Interaction volume radius: 5 \u00c5
Interaction volume height: 15 \u00c5
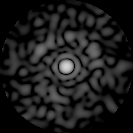
Disorder parameter: 0.8052